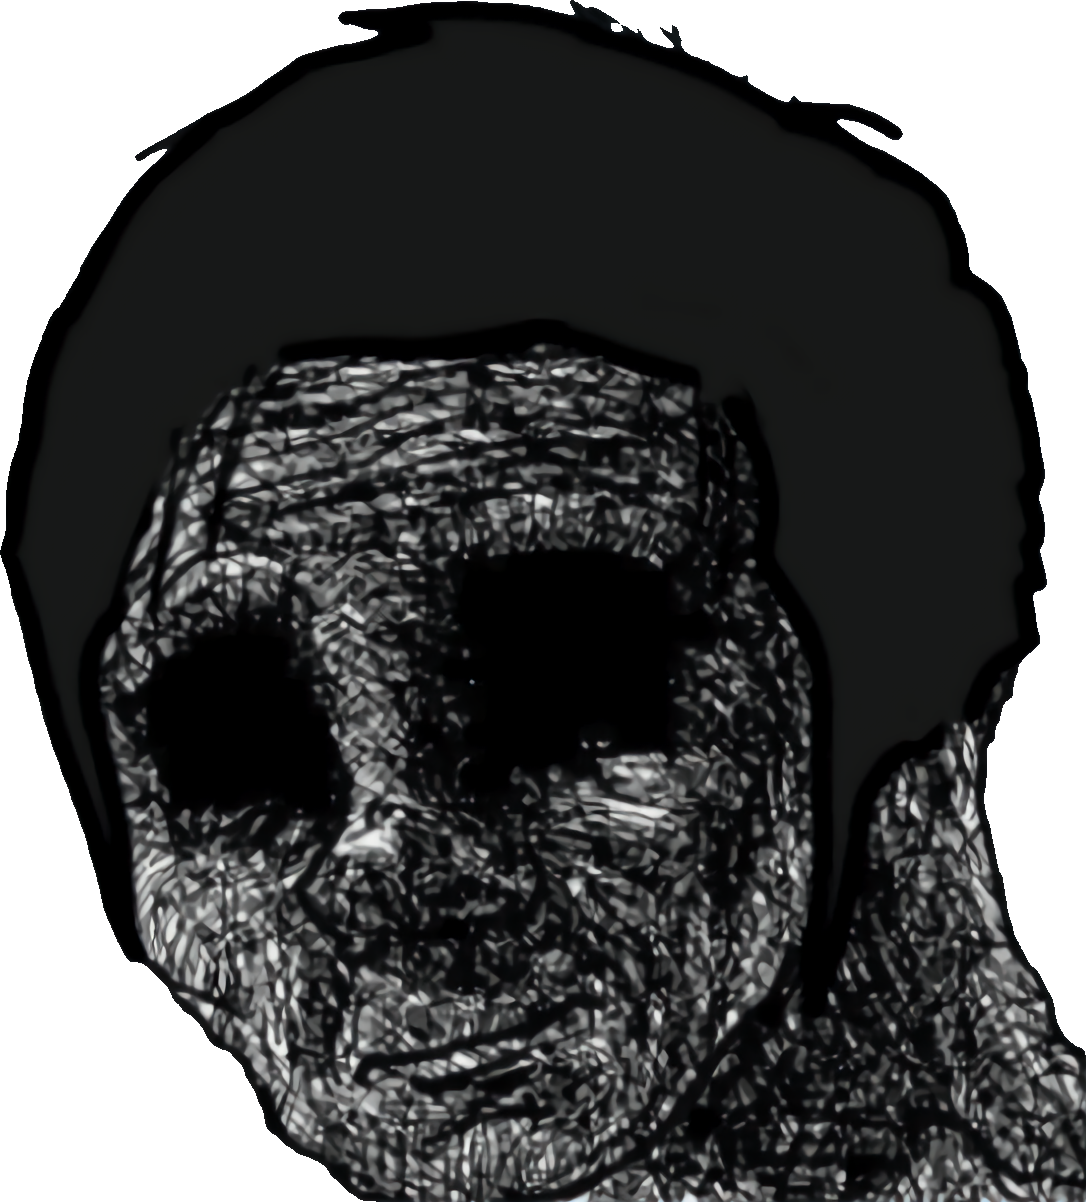
Label: 5_Withered_Wojak